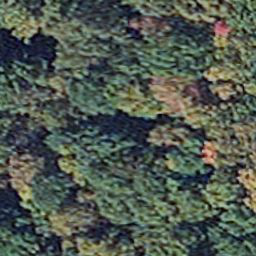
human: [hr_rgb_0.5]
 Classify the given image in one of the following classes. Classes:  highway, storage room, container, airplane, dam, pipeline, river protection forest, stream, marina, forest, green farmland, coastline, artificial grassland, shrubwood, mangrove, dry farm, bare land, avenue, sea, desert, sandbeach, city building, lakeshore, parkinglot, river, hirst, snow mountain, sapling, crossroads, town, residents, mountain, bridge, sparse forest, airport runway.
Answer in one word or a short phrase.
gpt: mangrove